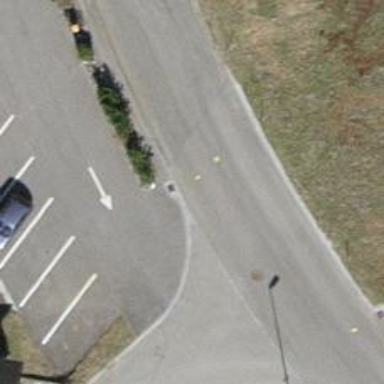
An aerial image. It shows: Asphalt road classified as tertiary.